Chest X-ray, AP view. Patient: 69 years old, sex M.
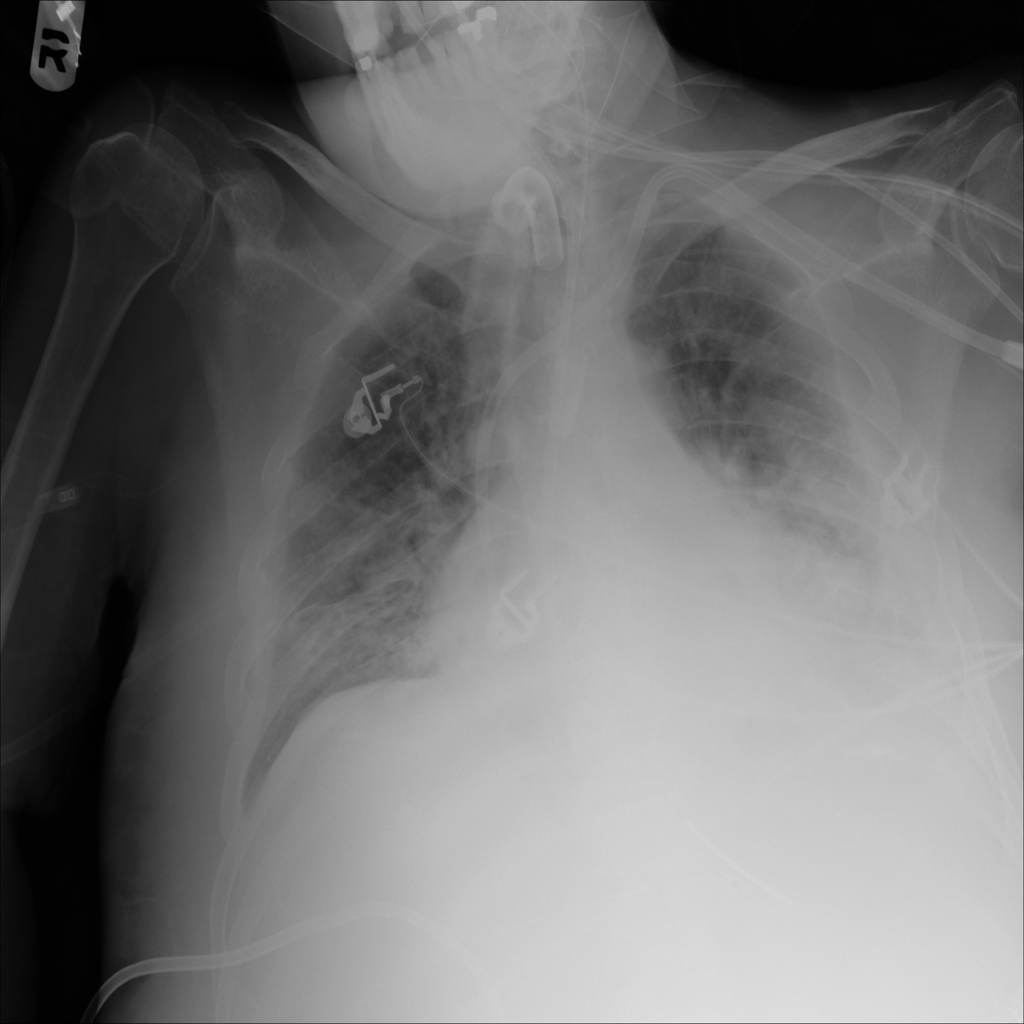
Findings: Consolidation